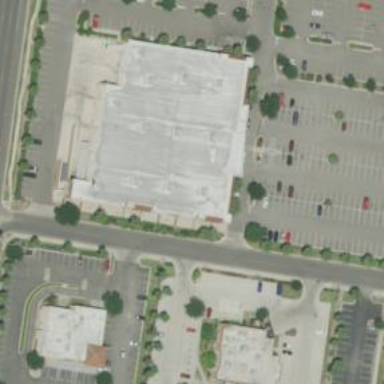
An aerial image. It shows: Building.